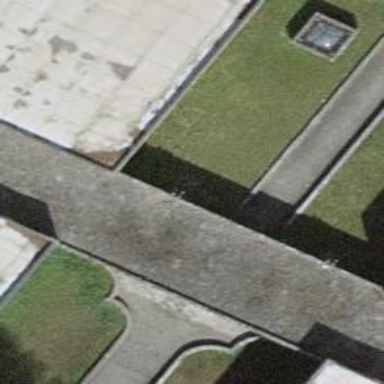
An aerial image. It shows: View of roof of building.